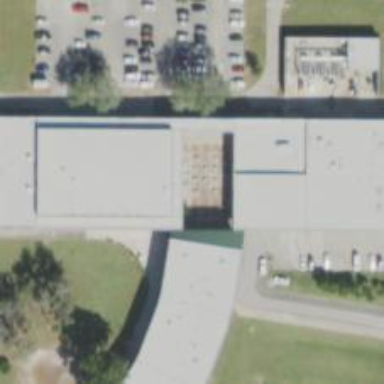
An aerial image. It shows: School.